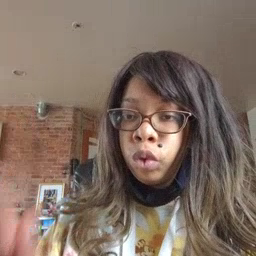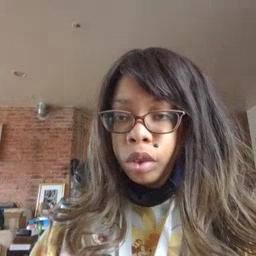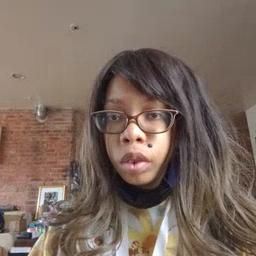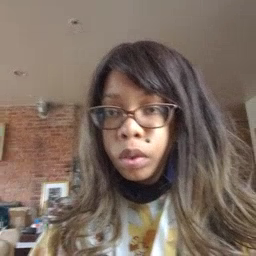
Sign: blow